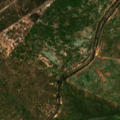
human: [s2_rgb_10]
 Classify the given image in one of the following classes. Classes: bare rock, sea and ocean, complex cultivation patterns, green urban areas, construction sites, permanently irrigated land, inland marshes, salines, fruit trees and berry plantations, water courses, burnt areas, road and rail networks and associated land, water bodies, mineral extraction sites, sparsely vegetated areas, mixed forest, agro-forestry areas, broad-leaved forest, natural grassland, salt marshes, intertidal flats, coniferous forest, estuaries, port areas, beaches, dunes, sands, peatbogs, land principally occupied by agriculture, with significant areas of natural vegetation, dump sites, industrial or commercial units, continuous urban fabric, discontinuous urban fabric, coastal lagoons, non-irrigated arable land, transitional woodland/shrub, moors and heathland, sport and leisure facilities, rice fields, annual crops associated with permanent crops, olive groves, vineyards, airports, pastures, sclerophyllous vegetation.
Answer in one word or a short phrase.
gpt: continuous urban fabric